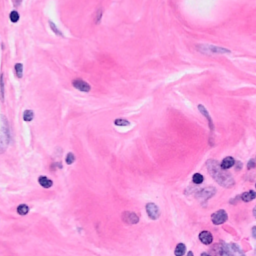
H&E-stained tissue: Breast